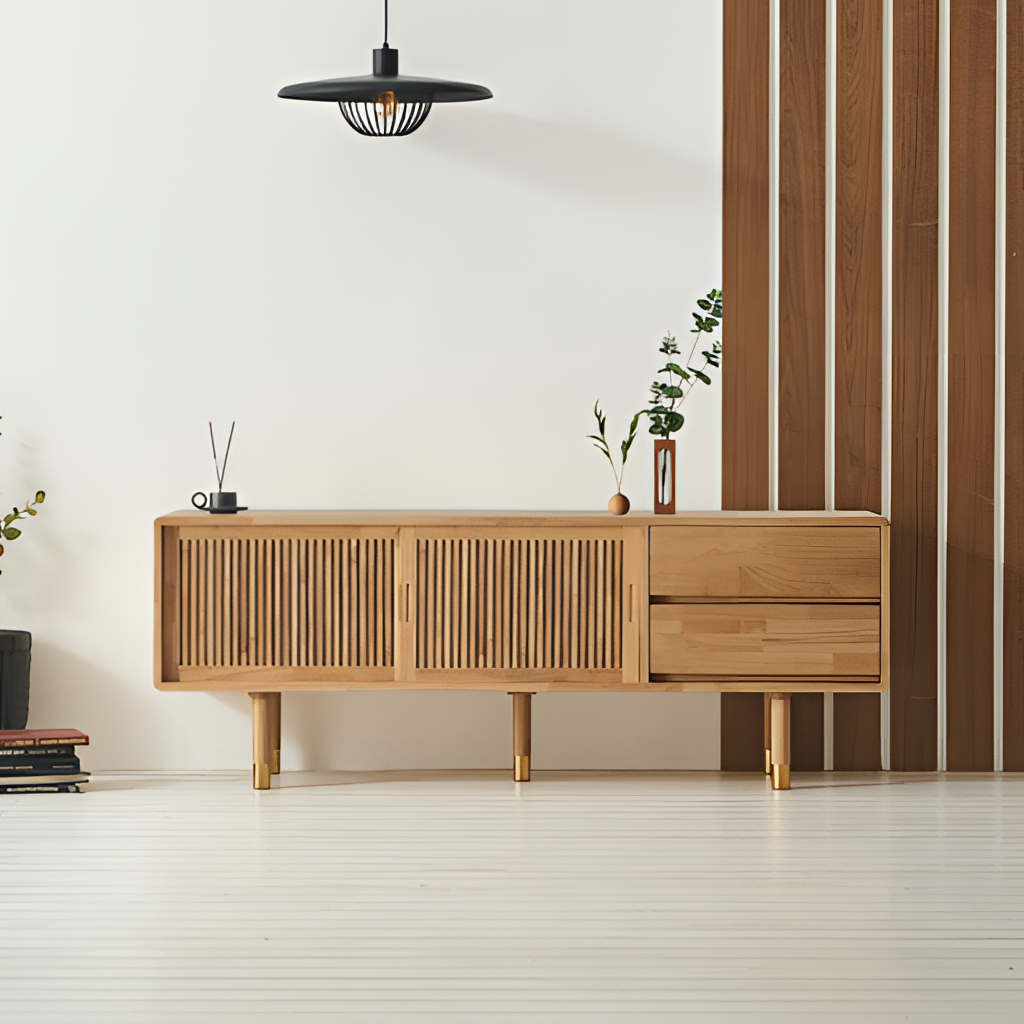
natural wood cabinet, living room, modern, wood flooring, with plank pattern, paint wallpaper, with vertical wooden panel pattern